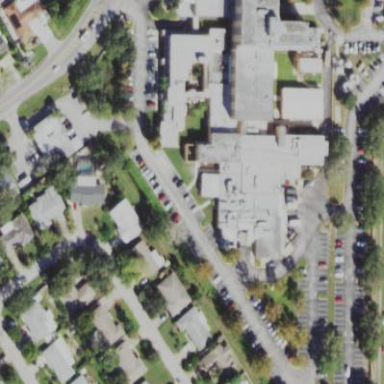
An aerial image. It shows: Healthcare facility identified as hospital.